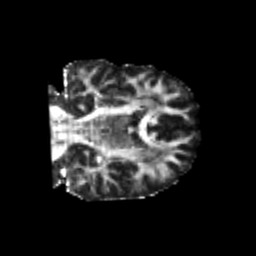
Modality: FA
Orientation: coronal
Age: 20
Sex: male
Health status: healthy
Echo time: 0.074 s